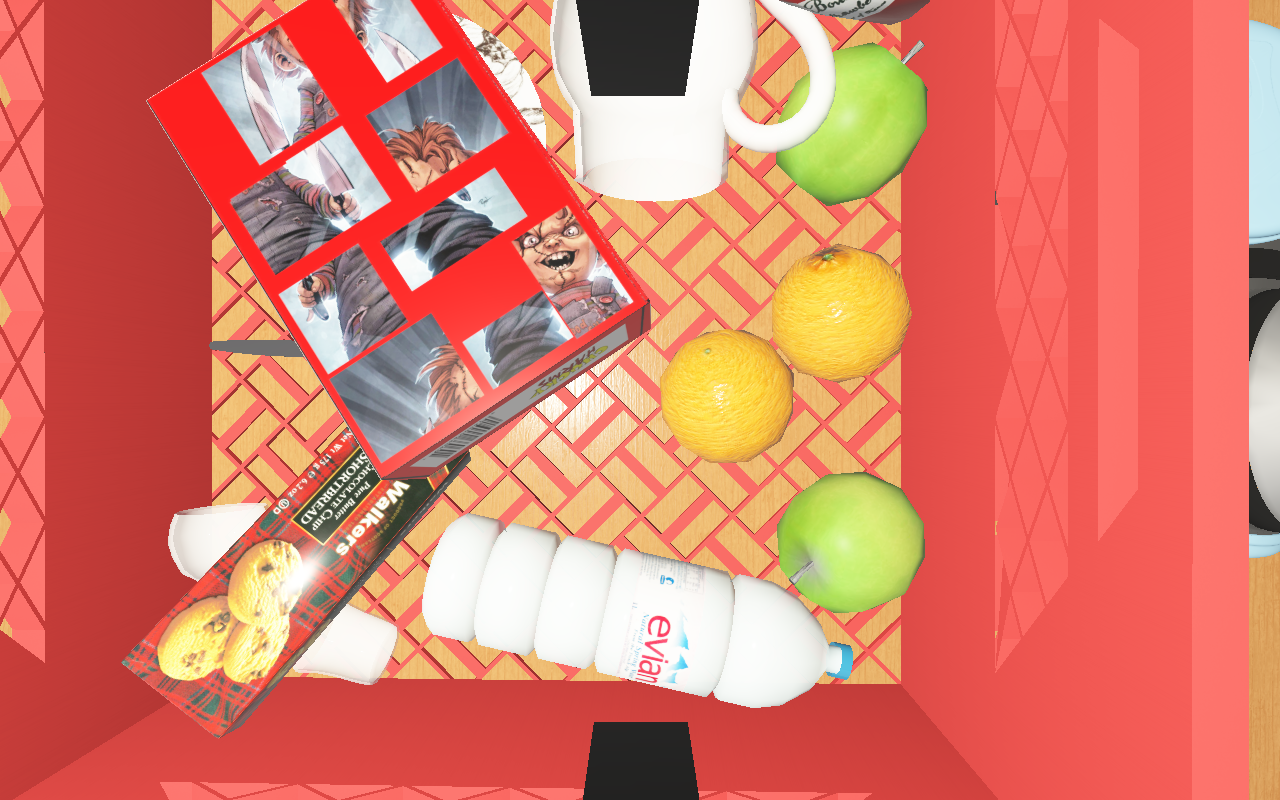
Objects in the scene:
carafe
apple
apple
orange
orange
plate
glass
cereal box
biscuit box